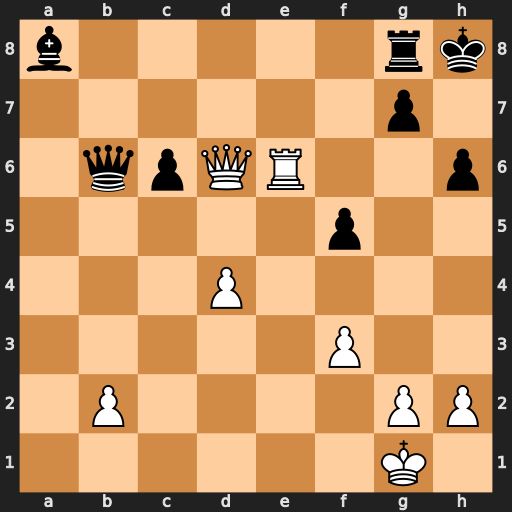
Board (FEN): b5rk/6p1/1qpQR2p/5p2/3P4/5P2/1P4PP/6K1
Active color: w
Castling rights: -
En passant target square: -
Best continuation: Rxh6+ gxh6 Qxh6#